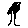
Label: tree